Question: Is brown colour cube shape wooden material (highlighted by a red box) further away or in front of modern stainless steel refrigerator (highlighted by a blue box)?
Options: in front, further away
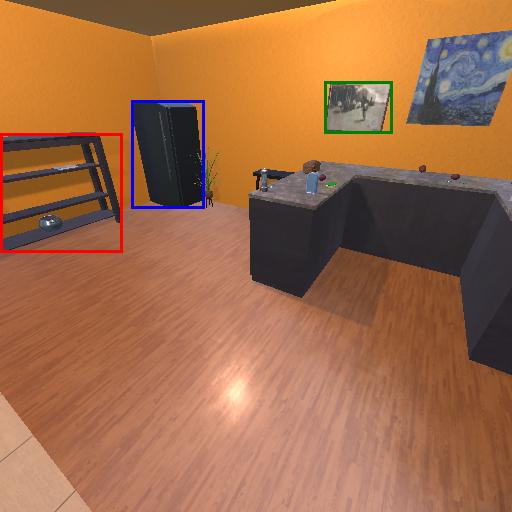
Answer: in front